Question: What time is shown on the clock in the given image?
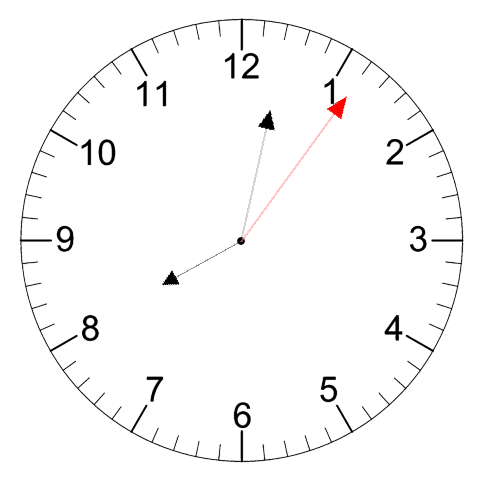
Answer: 08:02:06